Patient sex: F
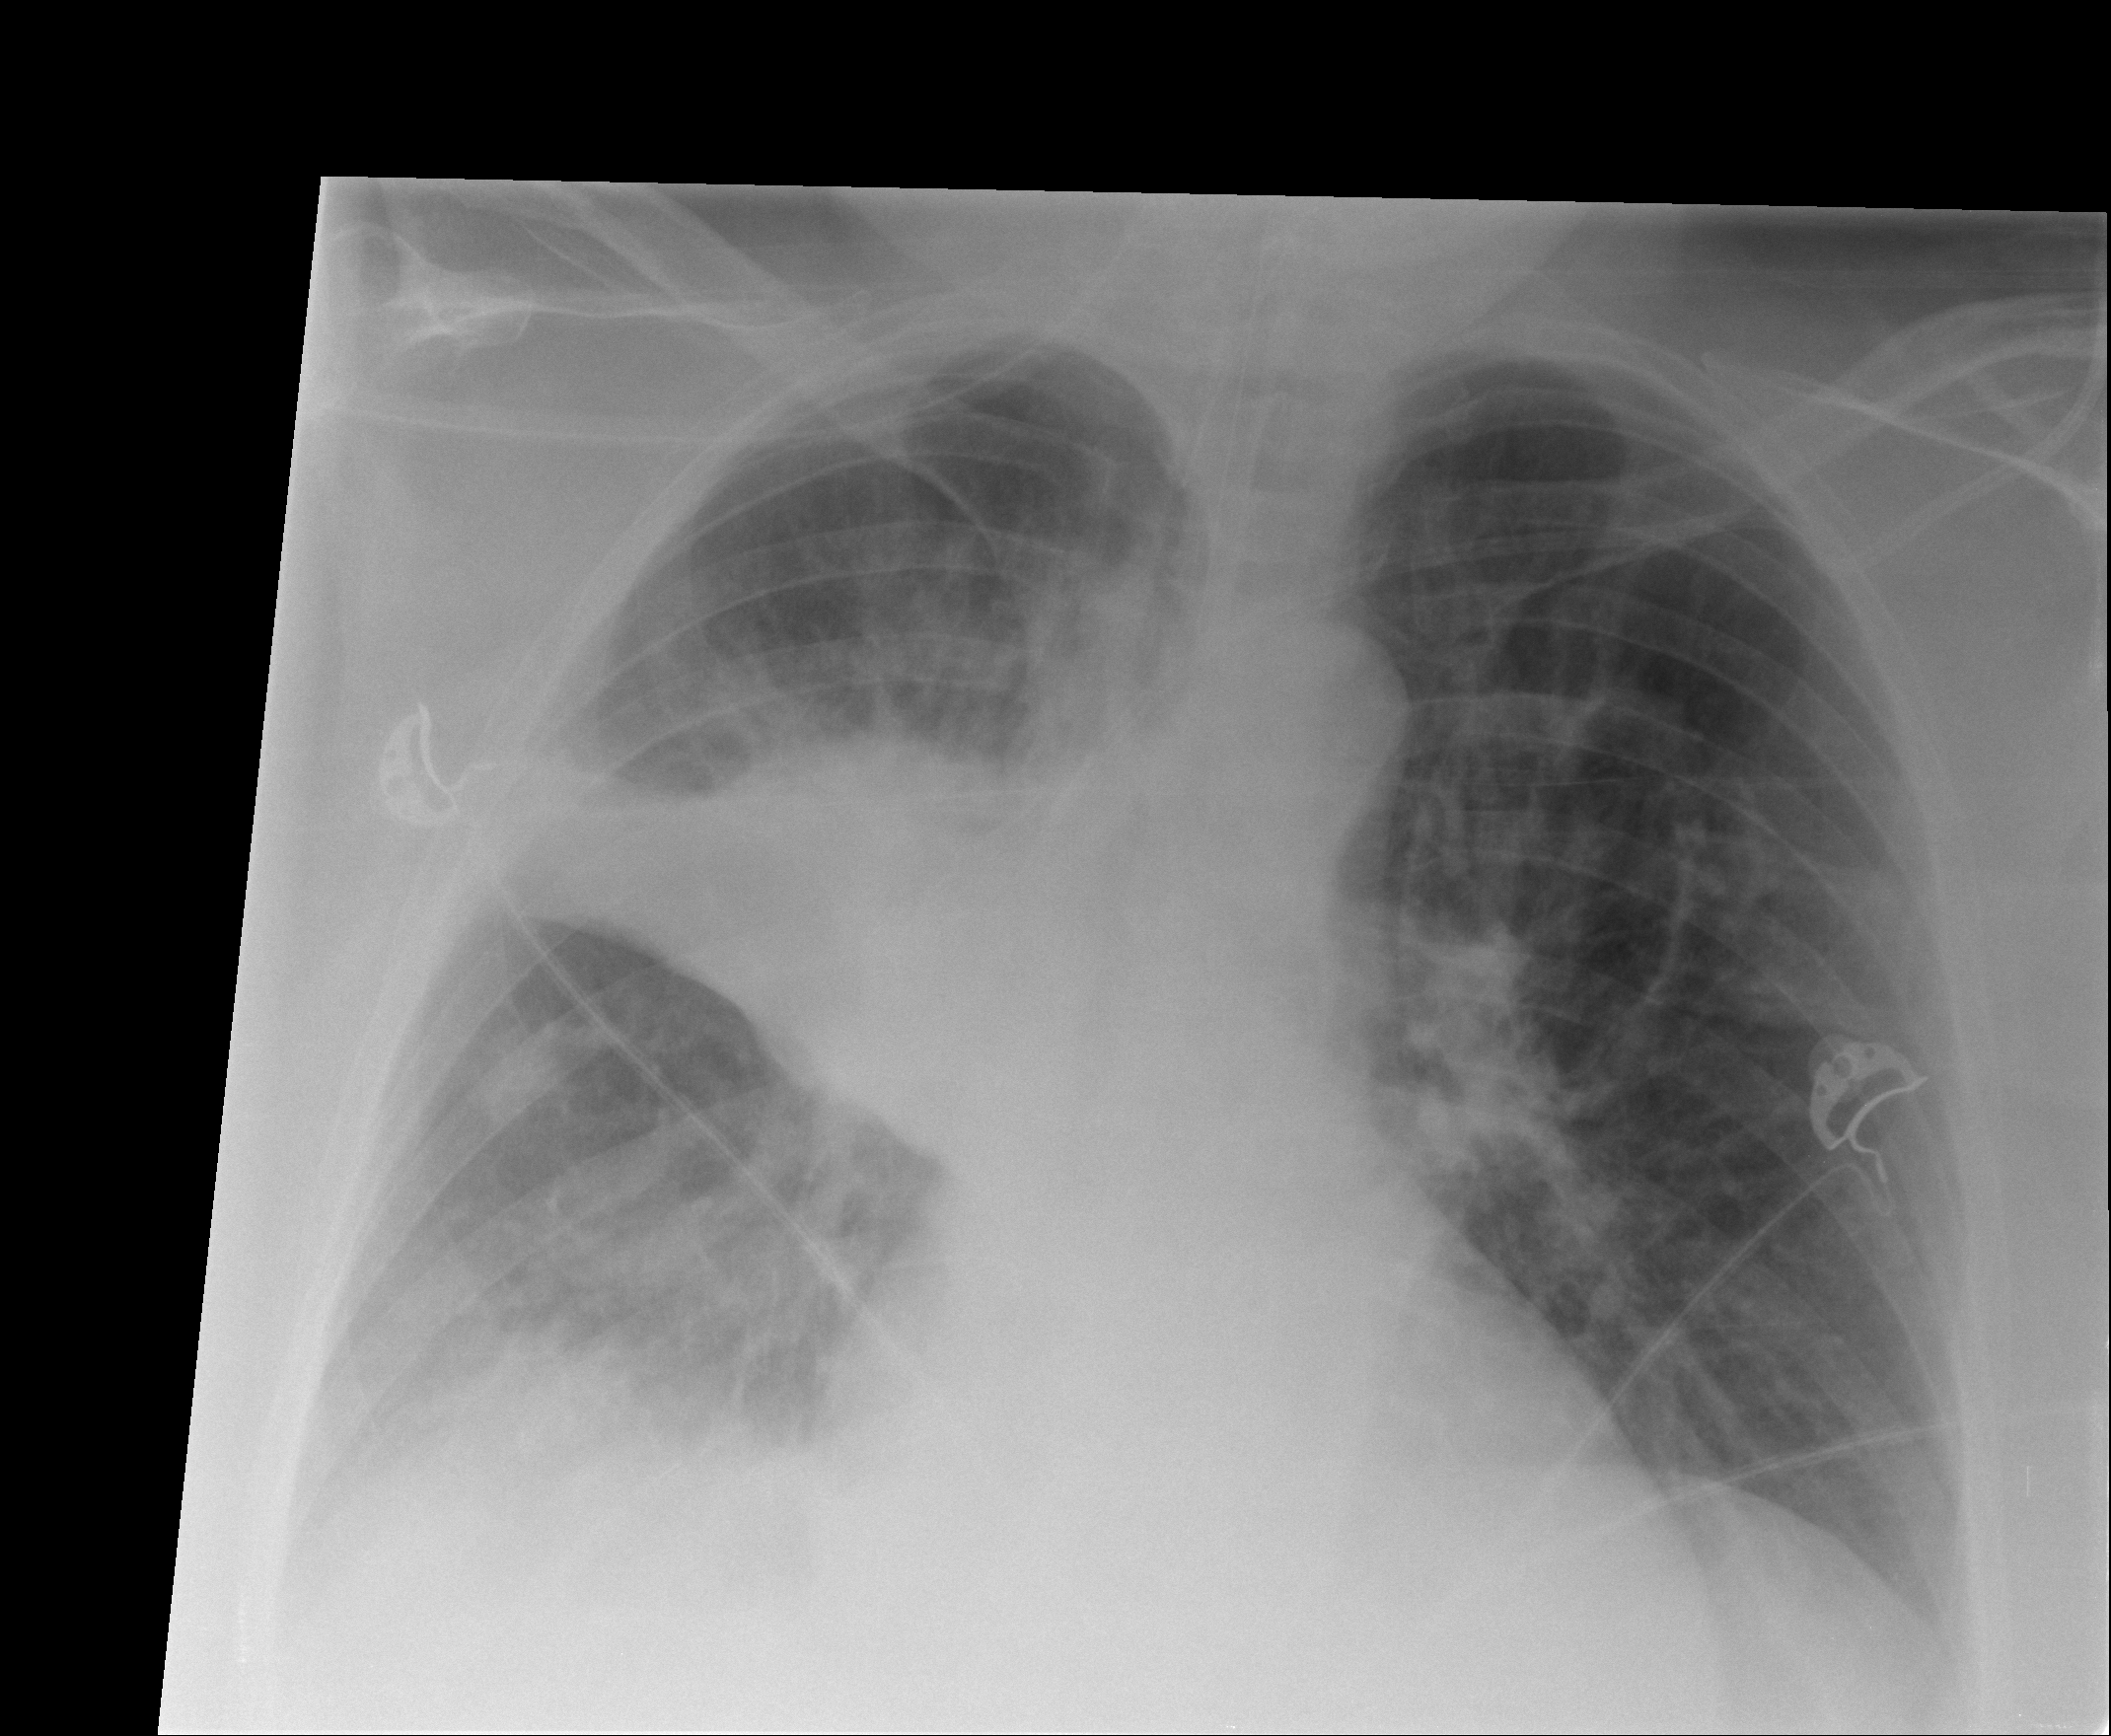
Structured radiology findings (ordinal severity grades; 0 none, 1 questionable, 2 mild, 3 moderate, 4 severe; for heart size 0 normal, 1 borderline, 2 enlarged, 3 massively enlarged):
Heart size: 0
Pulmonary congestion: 2
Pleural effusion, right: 3
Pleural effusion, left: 0
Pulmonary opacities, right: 3
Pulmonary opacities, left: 0
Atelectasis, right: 3
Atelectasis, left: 0